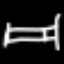
Label: bed